Question: My web page is having a top margin.

I cannot get rid of it. I tried
'''
html {
margin:0px;
}
body {
margin:0px;
}
'''
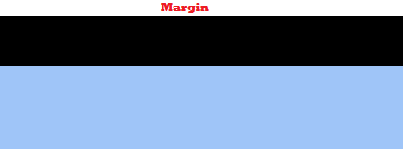
Answer: Try to Call Suitable reset css
<URL>
A CSS Reset (or "Reset CSS") is a short, often compressed (minified) set of CSS rules that resets the styling of all HTML elements to a consistent baseline. In case you didn't know, every browser has its own default 'user agent' stylesheet, that it uses to make unstyled websites appear more legible.